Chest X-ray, AP view. Patient: 13 years old, sex F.
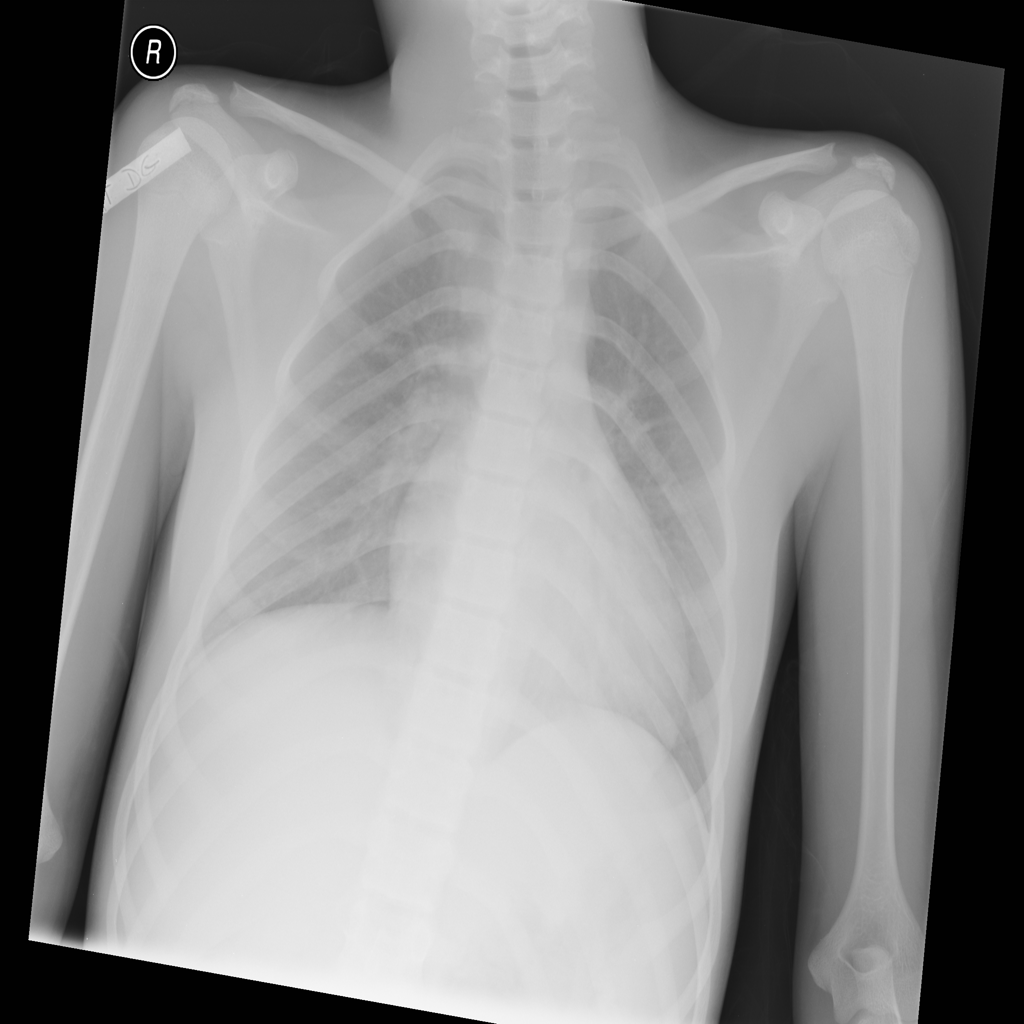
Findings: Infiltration